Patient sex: M
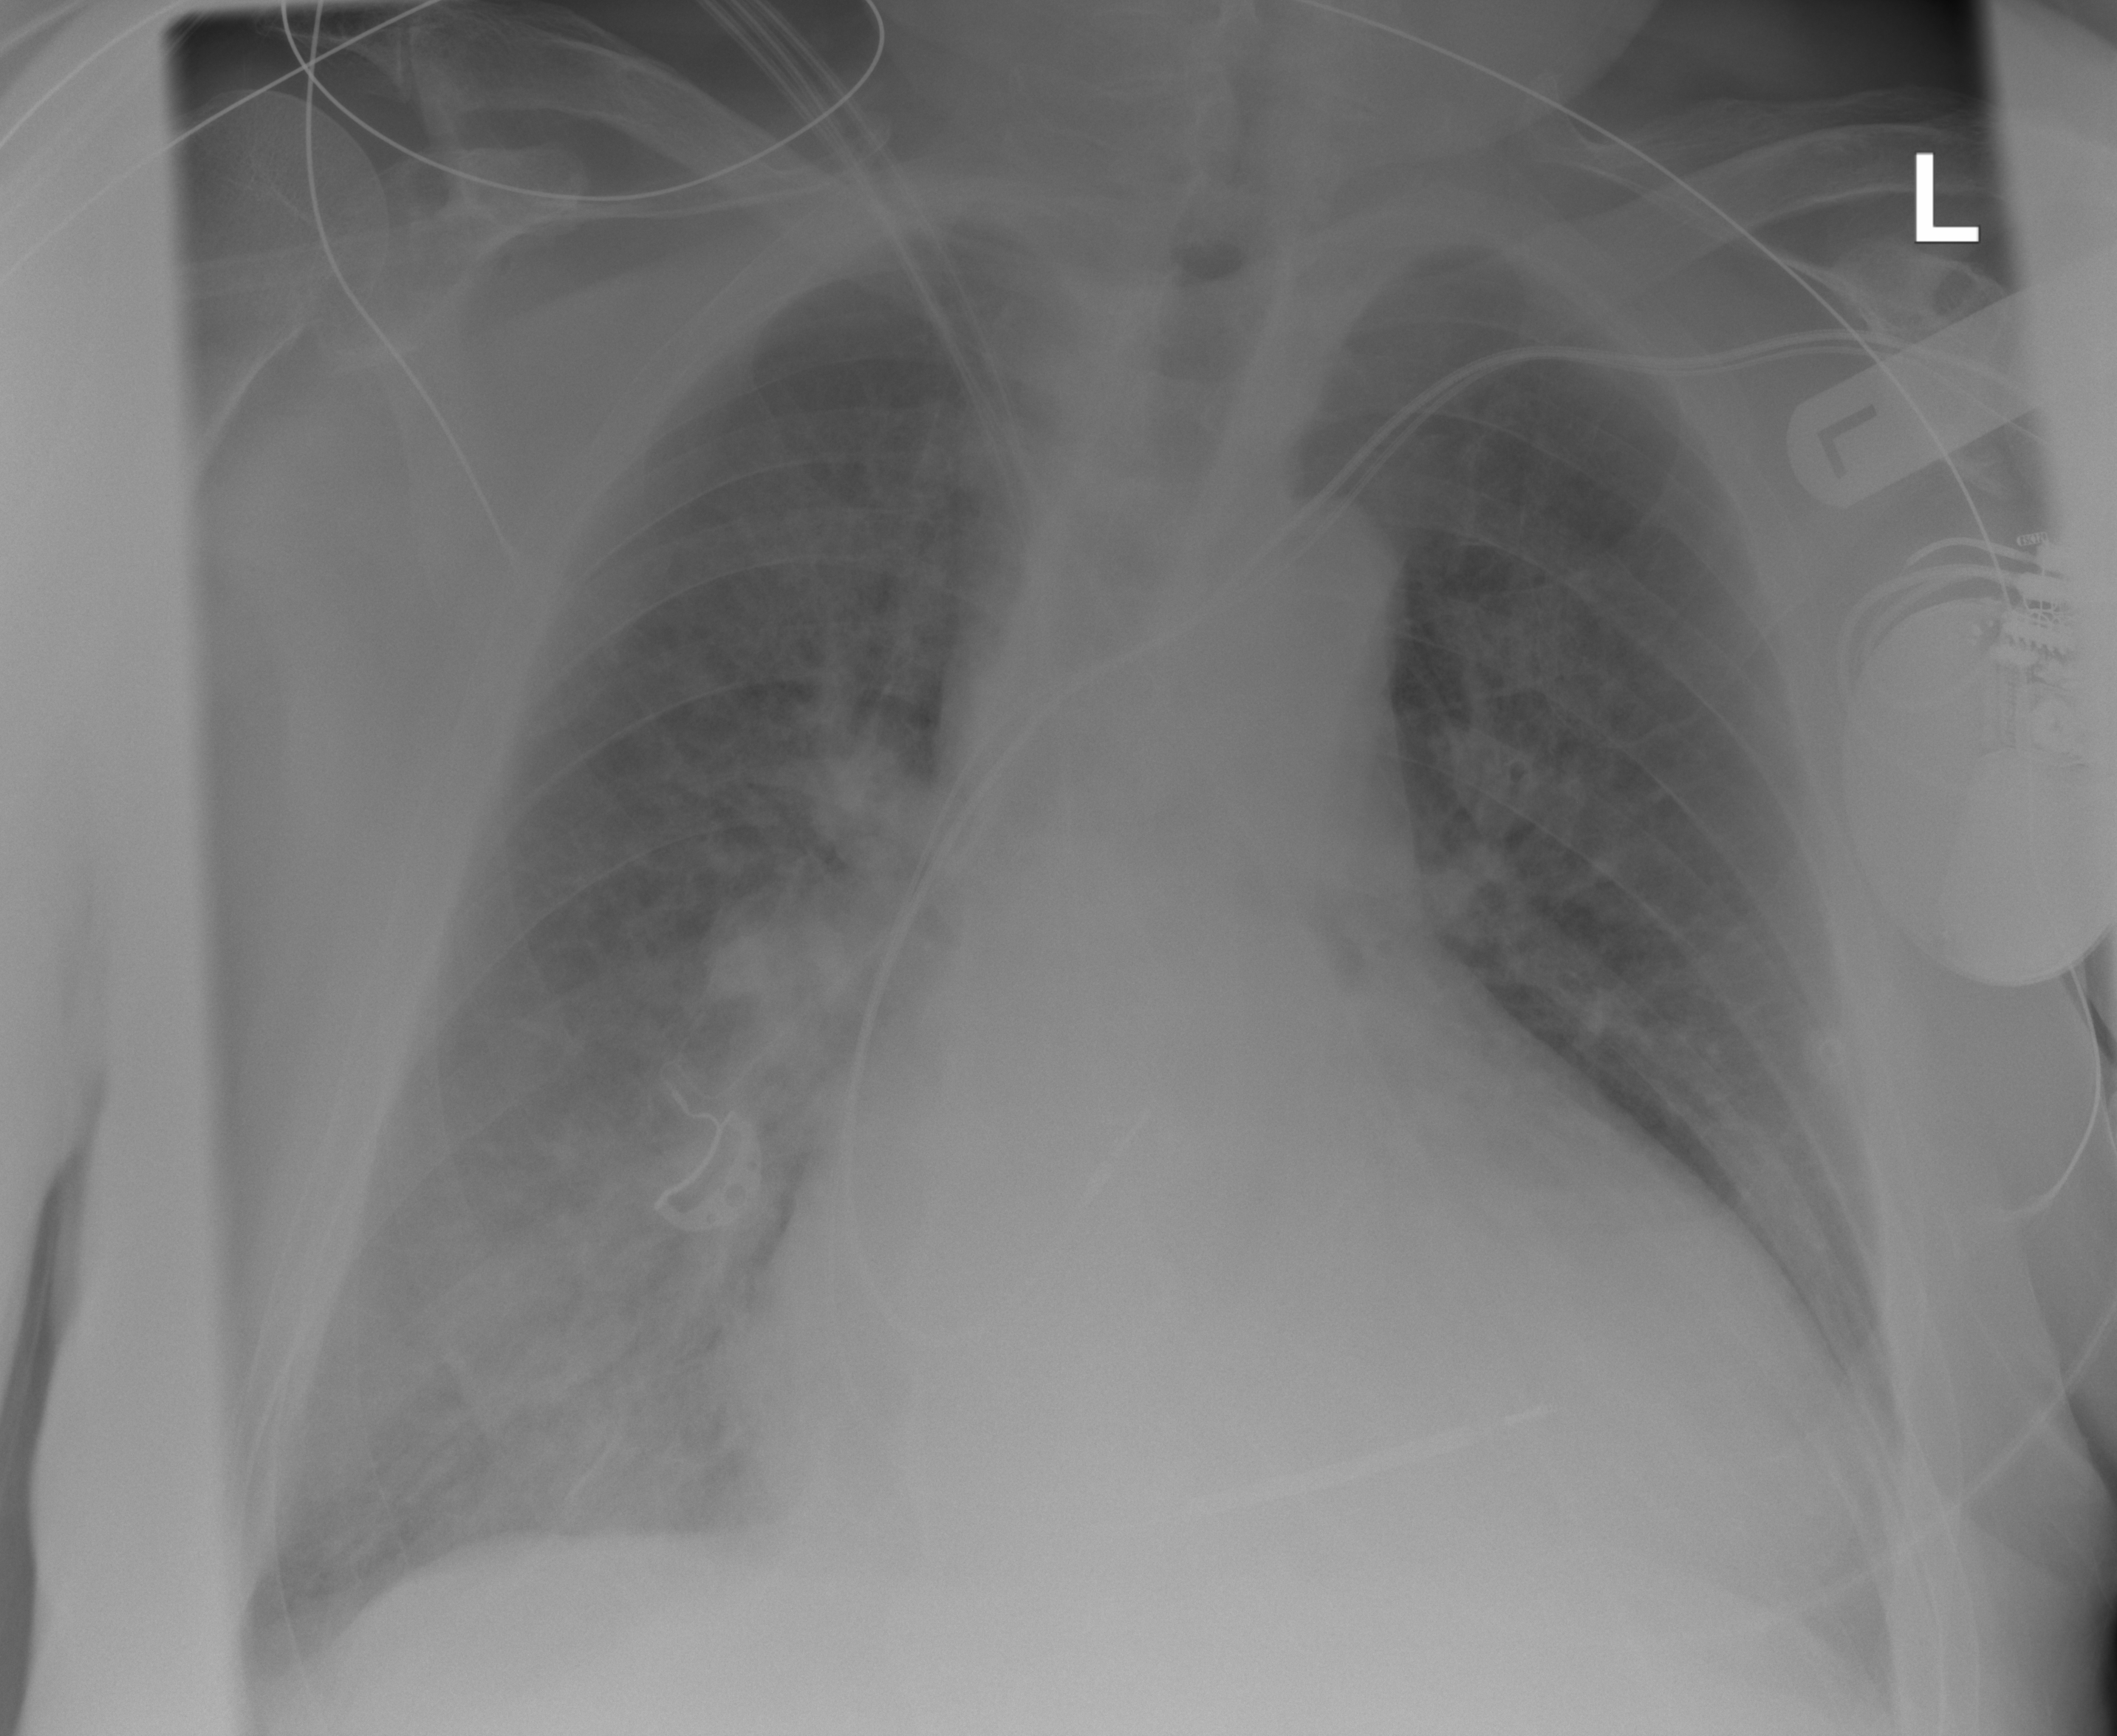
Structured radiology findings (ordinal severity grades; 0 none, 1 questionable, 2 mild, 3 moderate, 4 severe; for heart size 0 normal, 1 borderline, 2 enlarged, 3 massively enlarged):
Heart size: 1
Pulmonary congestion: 1
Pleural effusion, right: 0
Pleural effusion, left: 0
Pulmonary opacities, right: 2
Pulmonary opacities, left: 0
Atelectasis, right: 2
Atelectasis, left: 0